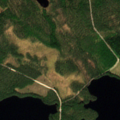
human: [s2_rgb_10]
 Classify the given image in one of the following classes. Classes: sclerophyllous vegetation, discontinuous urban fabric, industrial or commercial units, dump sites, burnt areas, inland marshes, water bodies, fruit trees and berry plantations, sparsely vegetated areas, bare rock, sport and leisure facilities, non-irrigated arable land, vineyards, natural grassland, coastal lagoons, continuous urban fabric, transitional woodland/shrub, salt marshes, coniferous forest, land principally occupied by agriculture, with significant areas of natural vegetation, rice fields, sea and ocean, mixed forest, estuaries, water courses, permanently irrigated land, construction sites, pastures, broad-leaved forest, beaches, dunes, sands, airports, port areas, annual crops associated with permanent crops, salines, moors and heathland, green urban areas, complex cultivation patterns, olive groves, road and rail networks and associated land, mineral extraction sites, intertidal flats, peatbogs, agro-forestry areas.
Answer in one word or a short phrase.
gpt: coniferous forest, mixed forest, water bodies